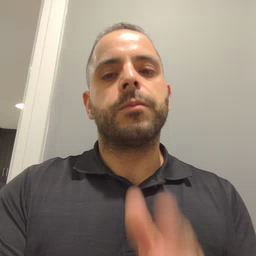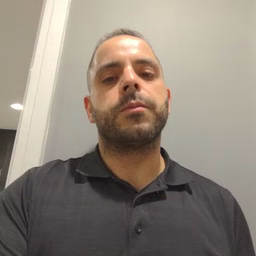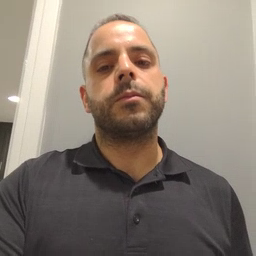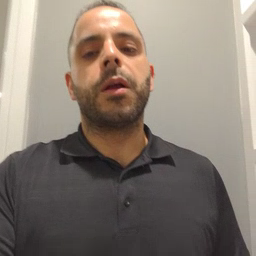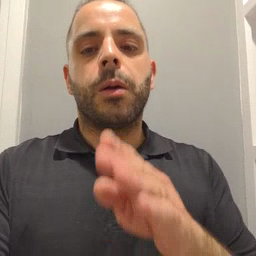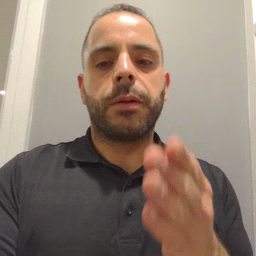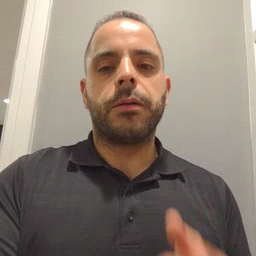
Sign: open